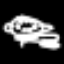
Label: frog